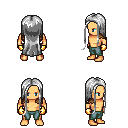
a pixel art fantasy rpg character, male body template, human, tanned skin, leather shoulder armor, teal pants, white extra-long hairstyle, gold gloves, four views (front, back, left, right), 2x2 character sprite sheet, small pixel art, hard edges, no anti-aliasing